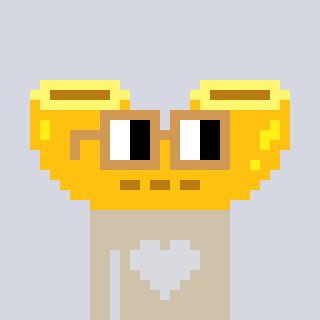
a pixel art character with square brown glasses, a macaroni-shaped head and a bege-colored body on a cool background